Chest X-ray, PA view. Patient: 9 years old, sex M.
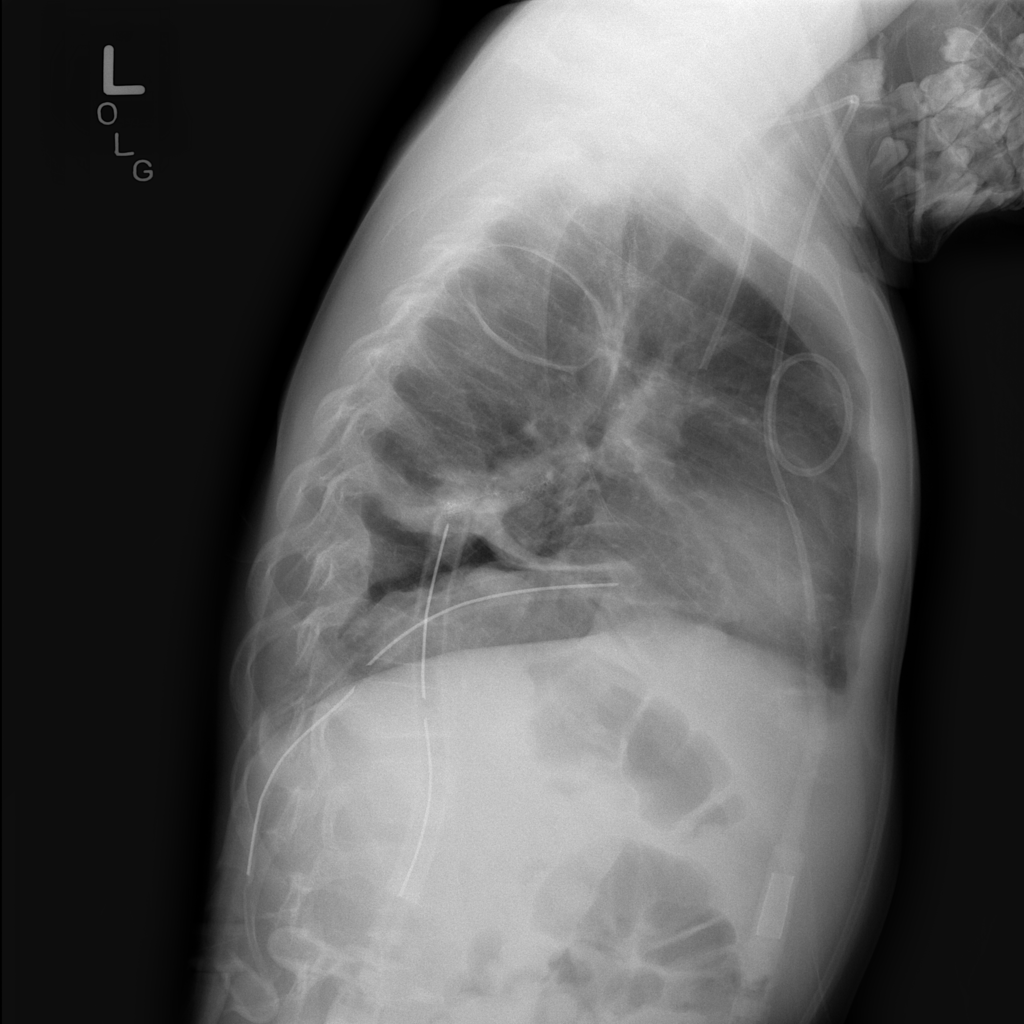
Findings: Pleural_Thickening, Pneumothorax